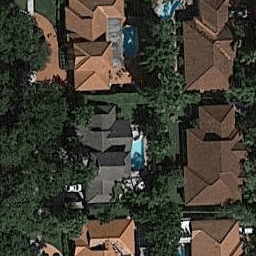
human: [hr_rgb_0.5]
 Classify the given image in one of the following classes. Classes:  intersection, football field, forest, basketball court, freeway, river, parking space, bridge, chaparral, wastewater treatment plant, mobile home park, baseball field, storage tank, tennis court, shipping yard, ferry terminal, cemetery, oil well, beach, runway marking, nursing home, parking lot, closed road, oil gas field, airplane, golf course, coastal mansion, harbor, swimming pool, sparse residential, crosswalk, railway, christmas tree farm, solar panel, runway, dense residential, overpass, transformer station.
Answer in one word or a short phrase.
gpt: coastal mansion